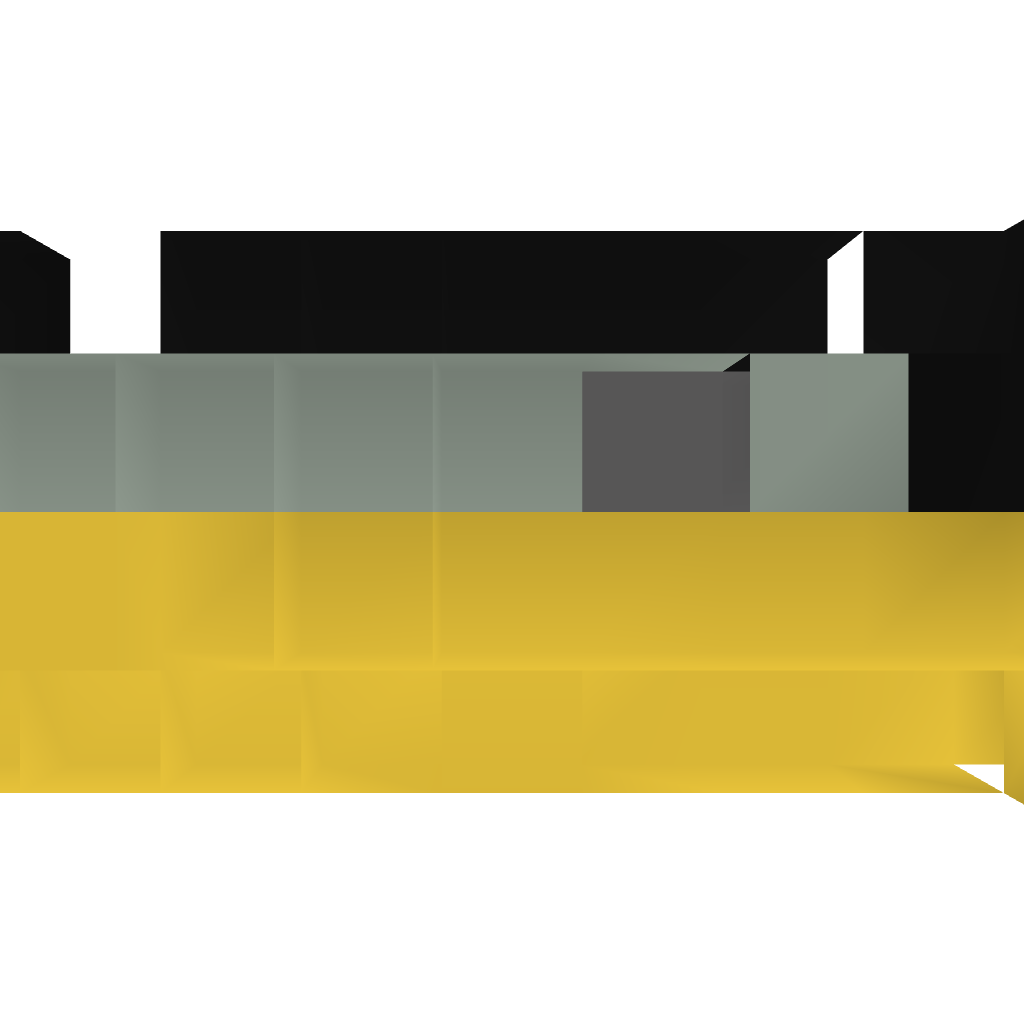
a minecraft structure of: Far range cannon